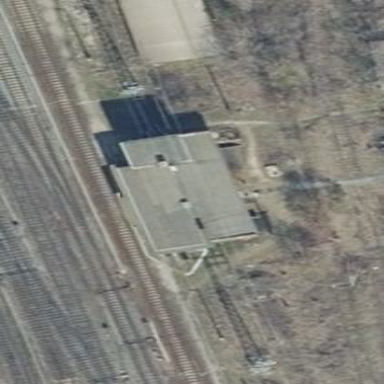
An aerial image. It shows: Building serving as railway signal box.